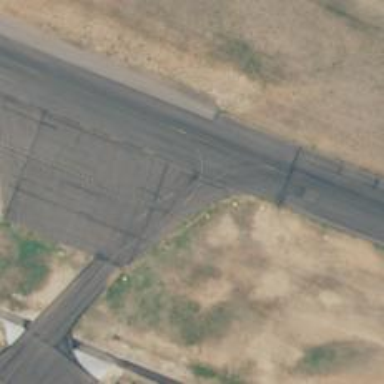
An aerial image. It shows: Image of taxiway at airport.